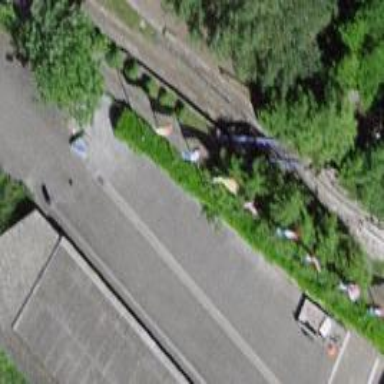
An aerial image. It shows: Miniature railway bridge.